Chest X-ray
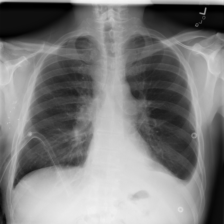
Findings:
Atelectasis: negative
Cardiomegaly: negative
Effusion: positive
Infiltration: negative
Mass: negative
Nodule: negative
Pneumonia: negative
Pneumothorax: negative
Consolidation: positive
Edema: negative
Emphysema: negative
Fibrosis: negative
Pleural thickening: negative
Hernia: negative